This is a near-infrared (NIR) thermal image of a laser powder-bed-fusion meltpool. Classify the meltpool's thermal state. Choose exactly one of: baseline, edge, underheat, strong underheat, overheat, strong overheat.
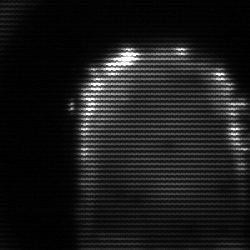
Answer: baseline